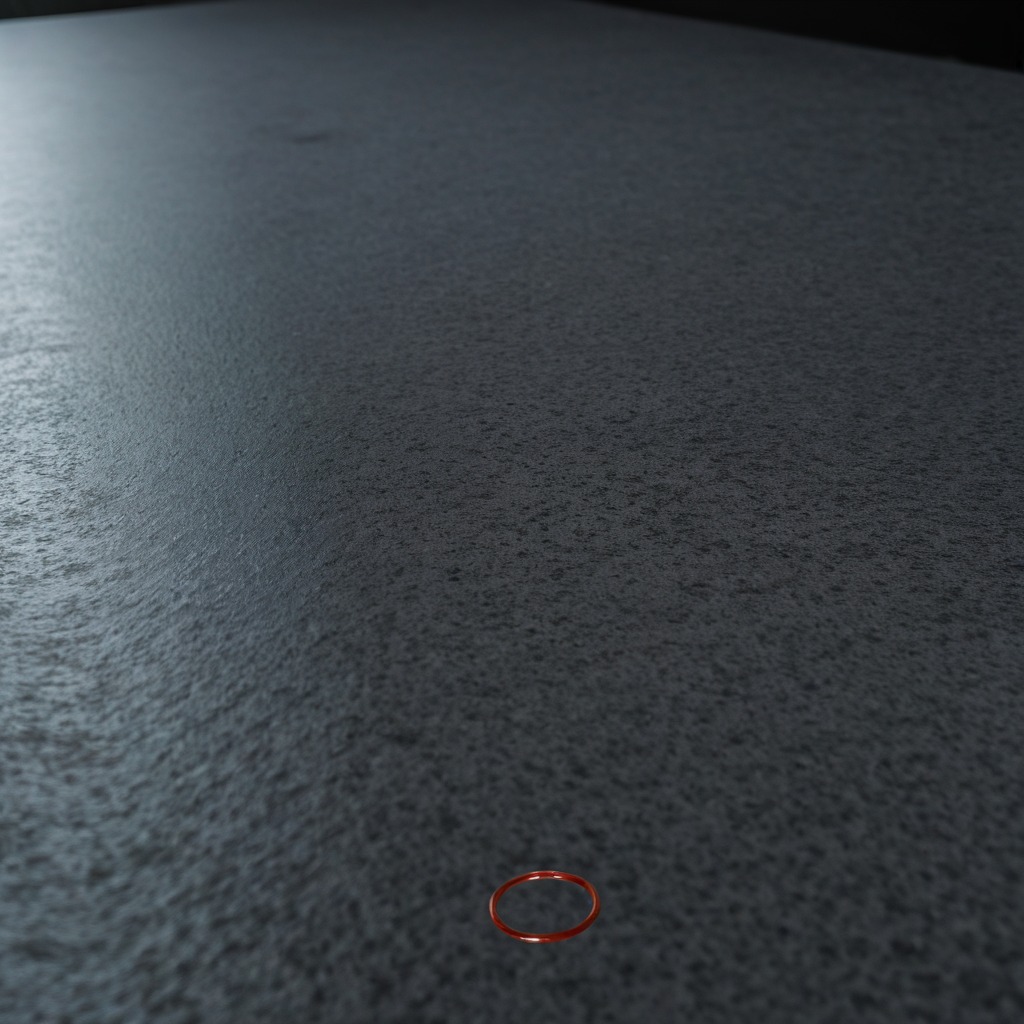
A rubber O-ring is lying on the granite table.